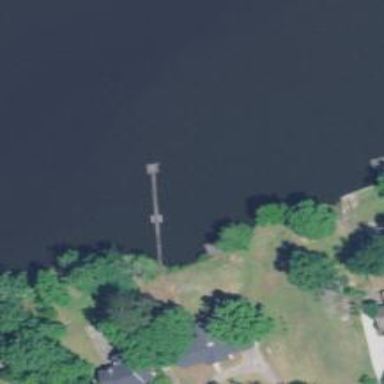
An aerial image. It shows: Man-made pier.